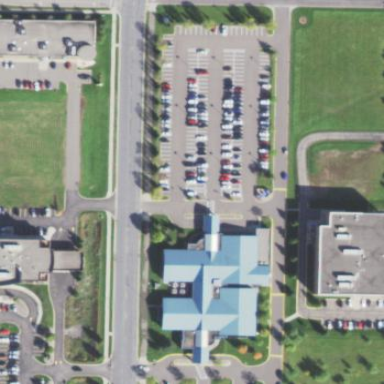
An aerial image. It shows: Clinic building offering healthcare services.